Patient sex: M
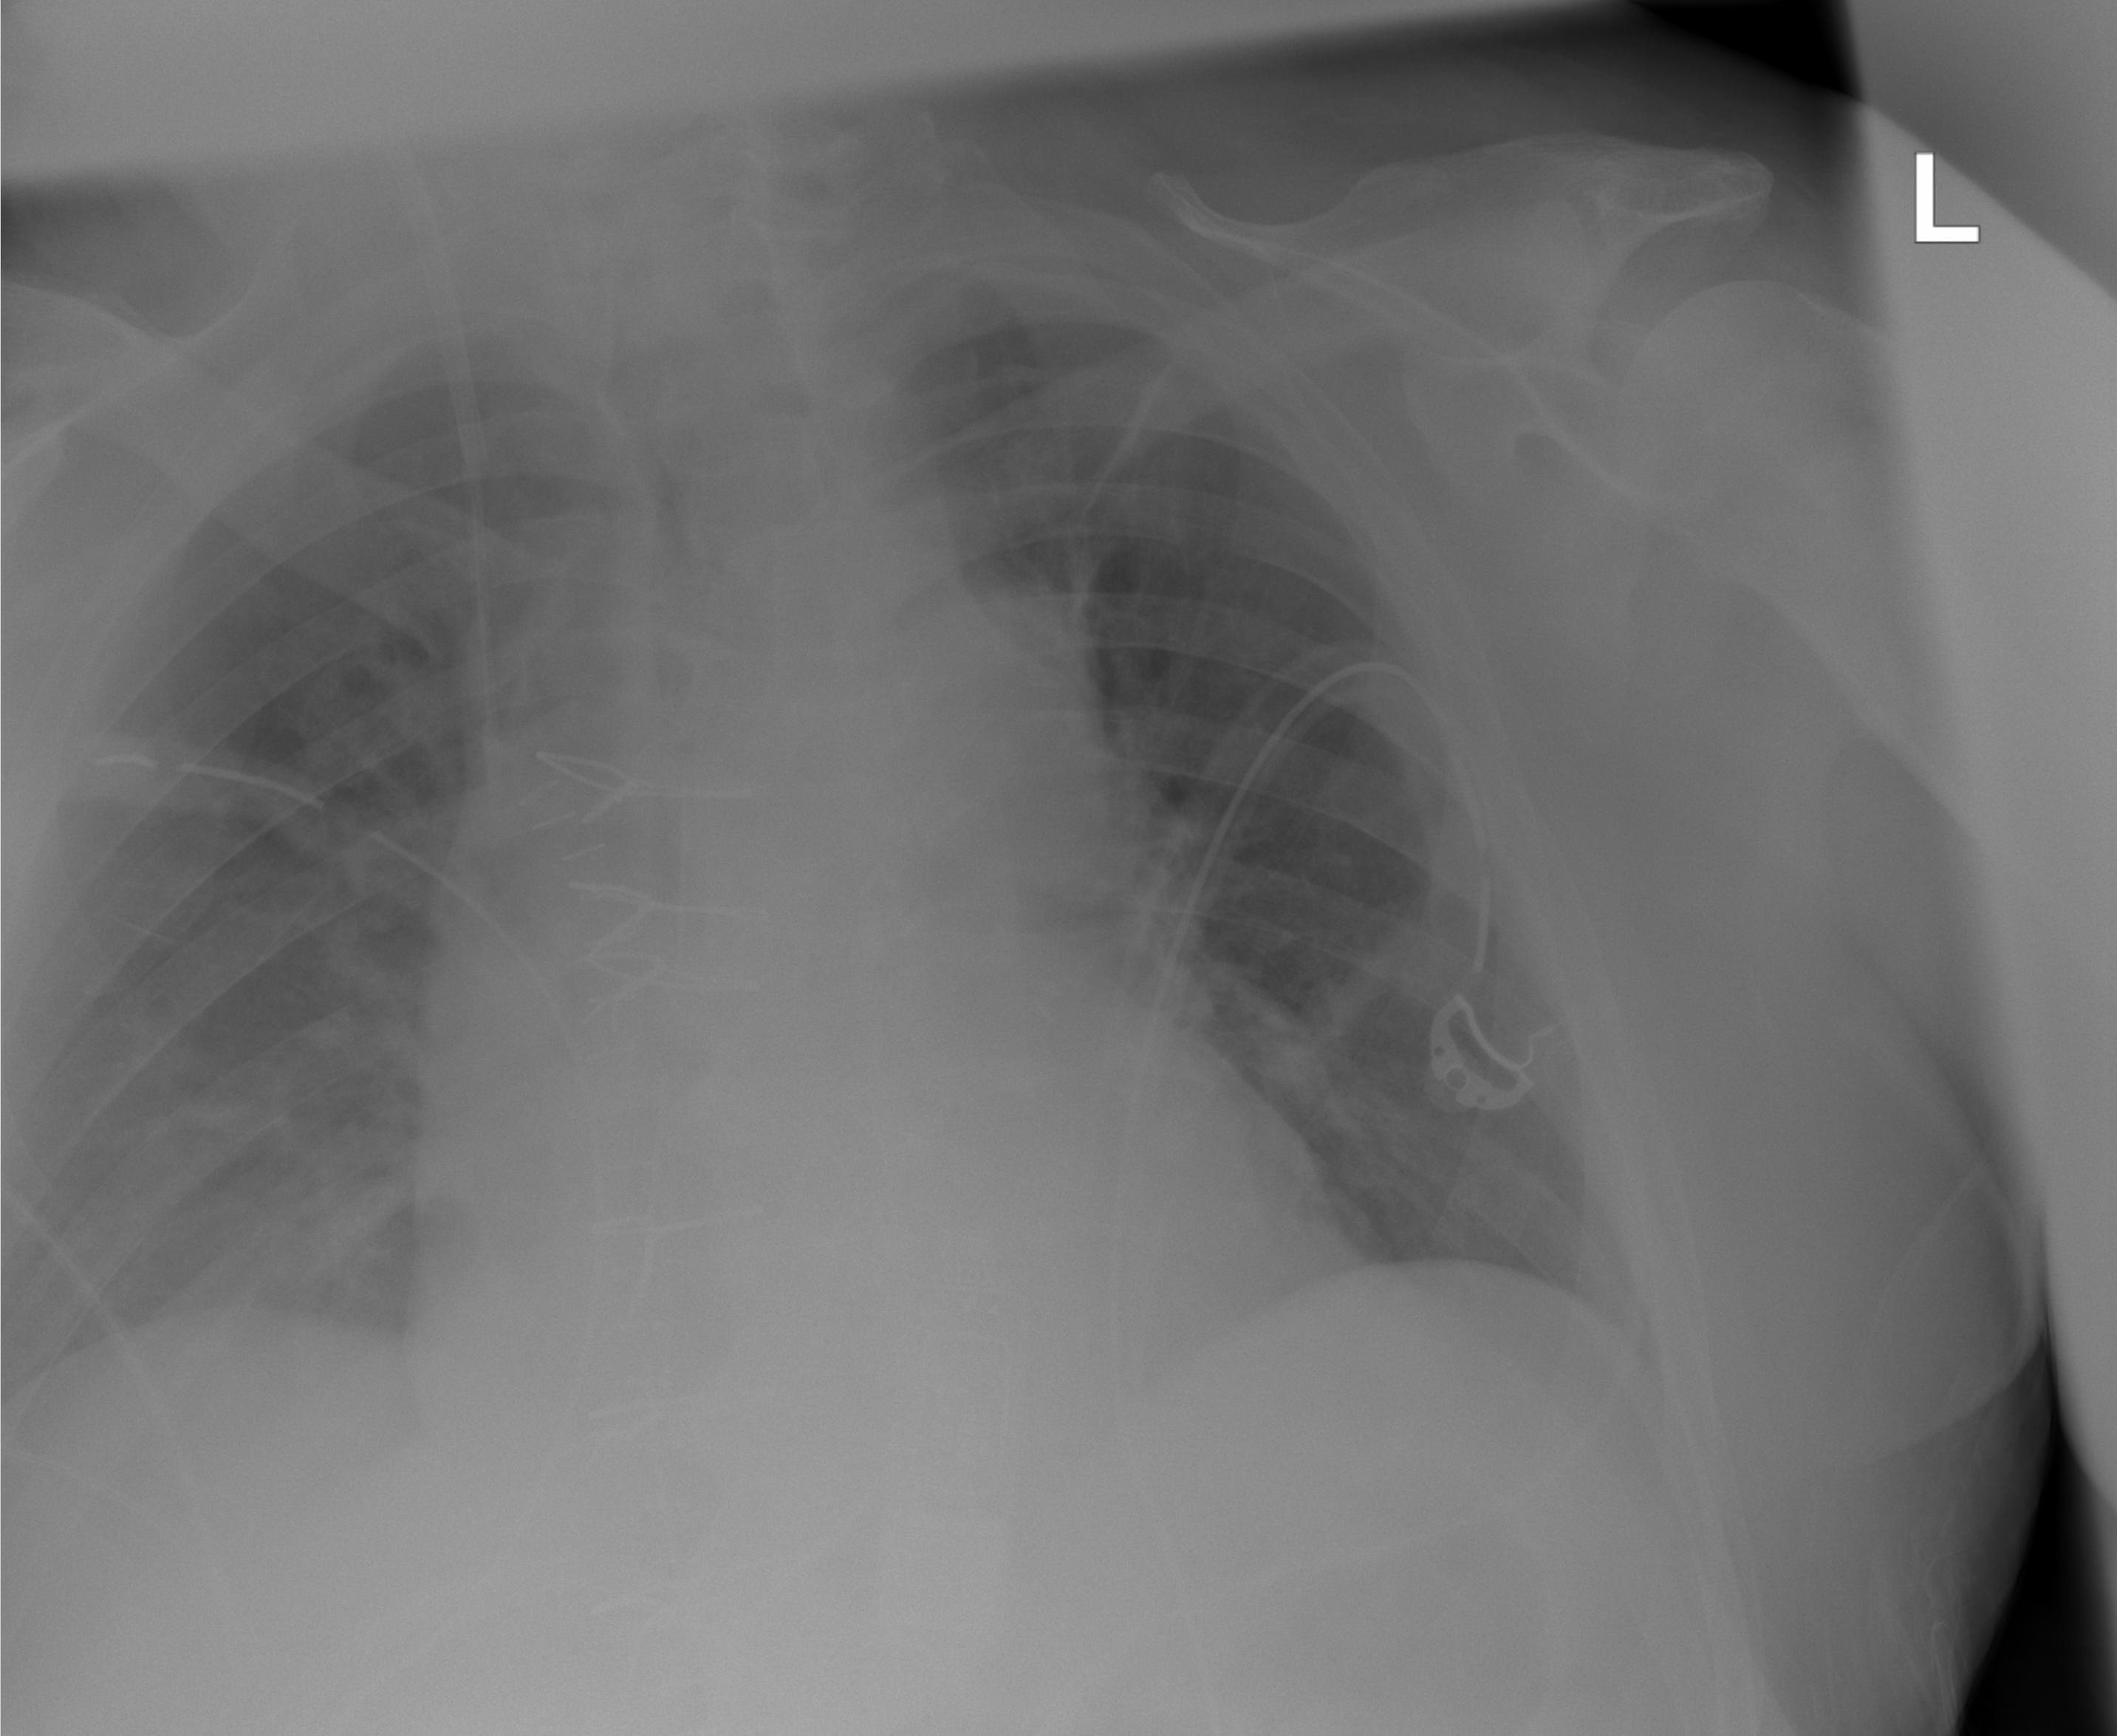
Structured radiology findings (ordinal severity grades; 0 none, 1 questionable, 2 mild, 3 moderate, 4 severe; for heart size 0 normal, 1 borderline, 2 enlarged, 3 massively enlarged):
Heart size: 2
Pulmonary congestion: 1
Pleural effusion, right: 0
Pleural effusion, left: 0
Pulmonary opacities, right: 0
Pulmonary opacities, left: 0
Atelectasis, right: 0
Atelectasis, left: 2